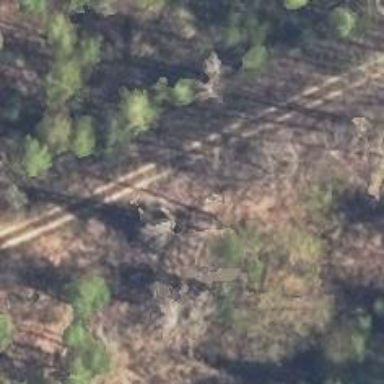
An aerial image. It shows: Abandoned railway.